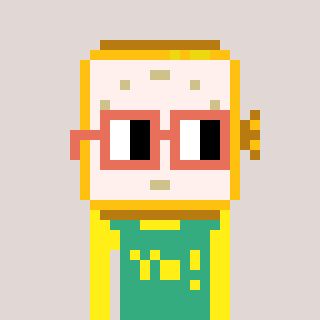
a pixel art character with square orange glasses, a watch-shaped head and a teal-colored body on a warm background